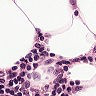
Metastatic tissue present: no